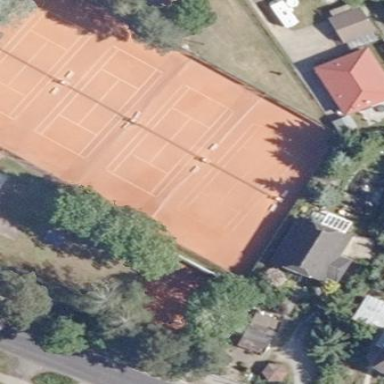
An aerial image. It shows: Tennis court on the leisure land pitch.